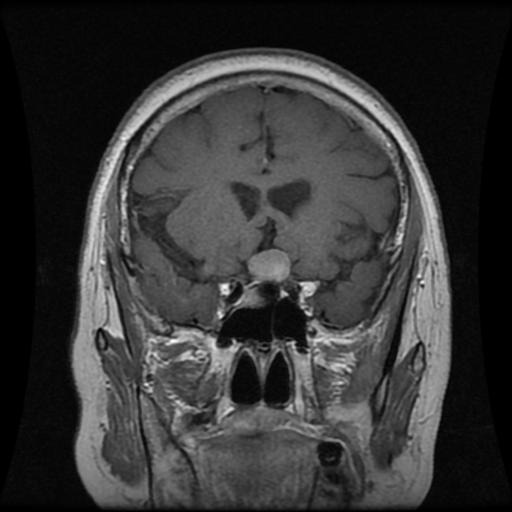
Label: pituitary